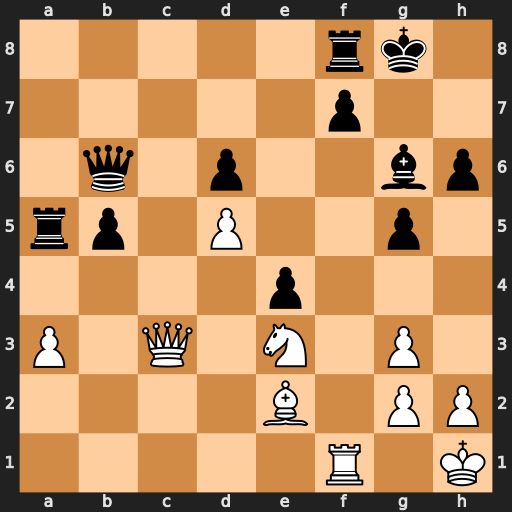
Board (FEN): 5rk1/5p2/1q1p2bp/rp1P2p1/4p3/P1Q1N1P1/4B1PP/5R1K
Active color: w
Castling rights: -
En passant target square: -
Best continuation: Ng4 Ra4 Nf6+ Kh8 Nd7+ Qd4 Qxd4+ Rxd4 Nxf8